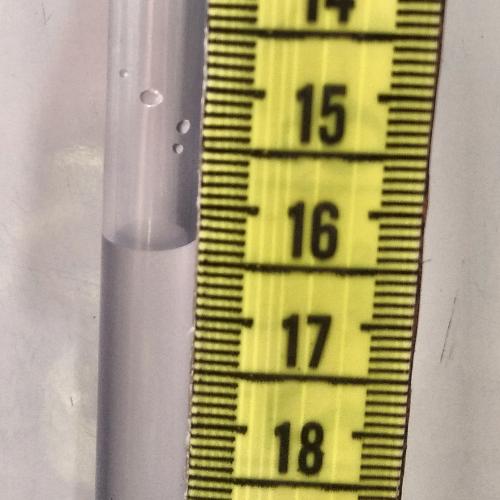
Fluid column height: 16.3 cm